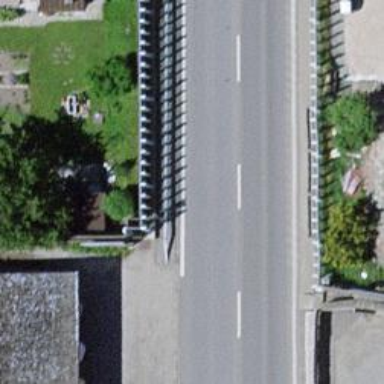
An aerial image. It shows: Asphalt motorway link.